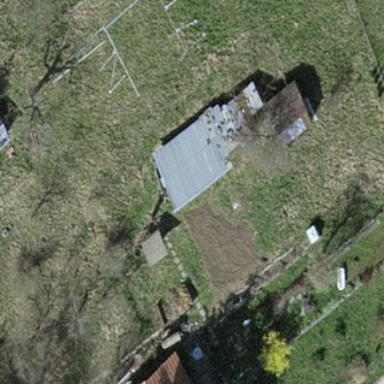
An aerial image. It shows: Allotment house.